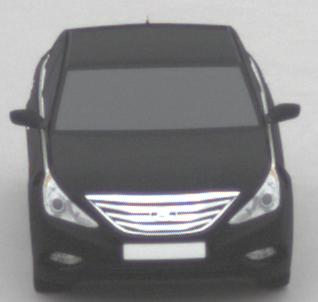
Make: Hyundai
Model: Sonata
Detailed model: Gen. 6 YF
Model produced from: 2009
Model produced until: 2016
Doors: 4
Color: black
Road condition: dry road
Daytime: midday
Contrast: low contrast